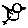
Label: bird